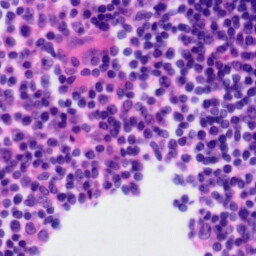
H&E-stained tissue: Tonsil